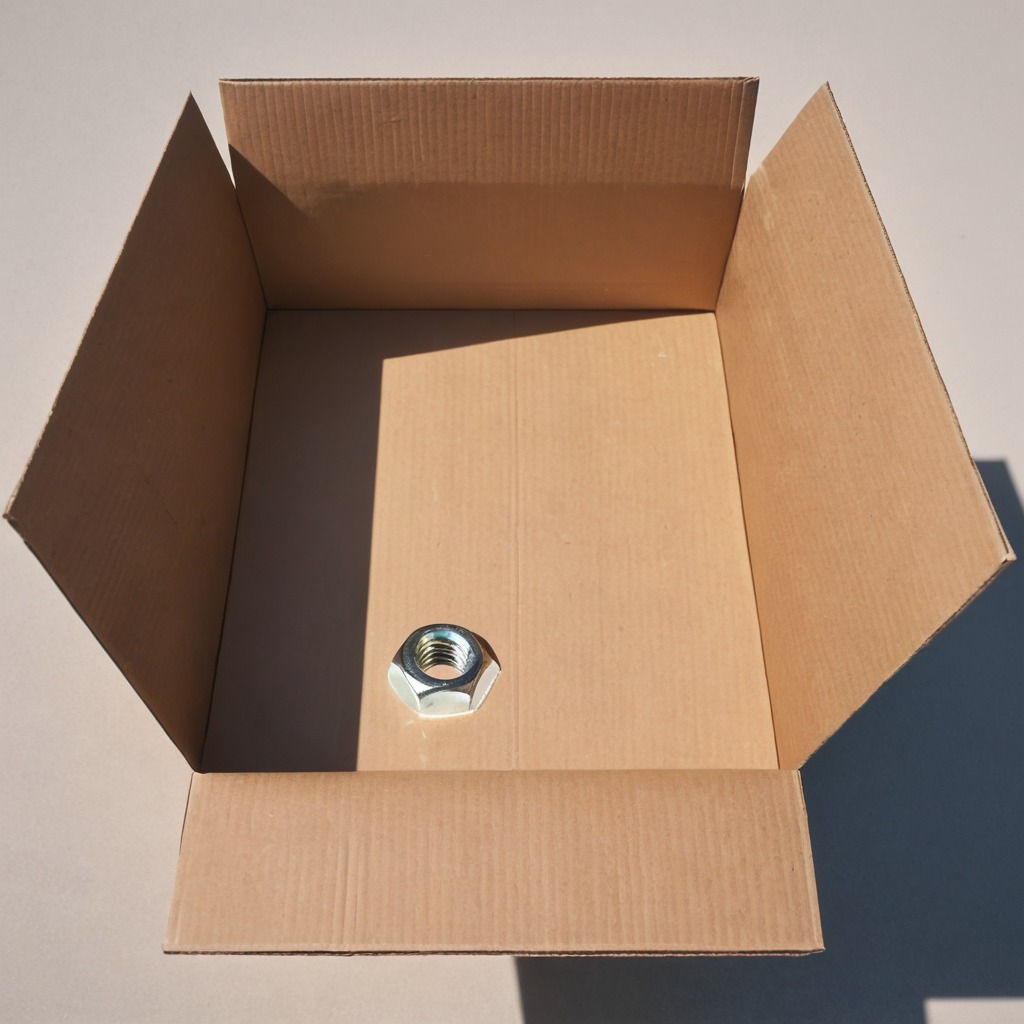
A metal nut is lying on the cardboard box surface in an outdoor workshop during daytime bright natural light soft shadows slightly creased but